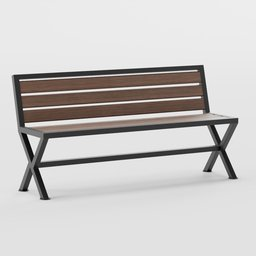
Label: furniture